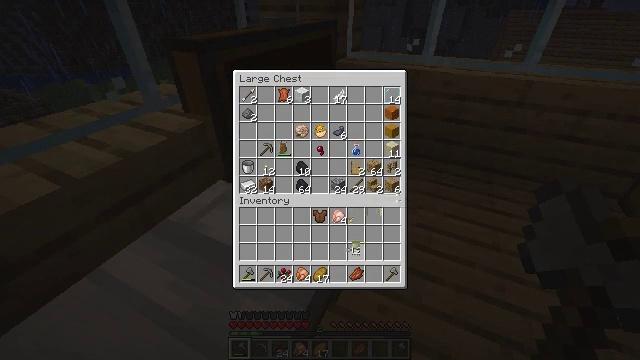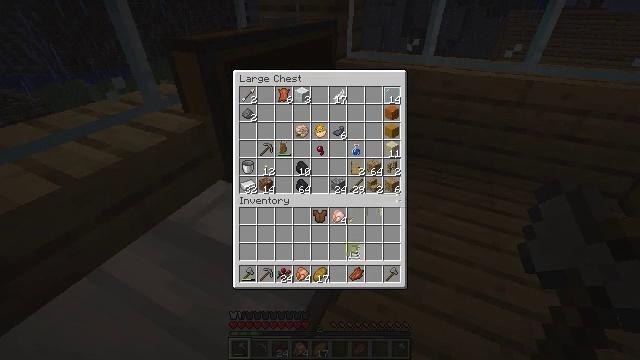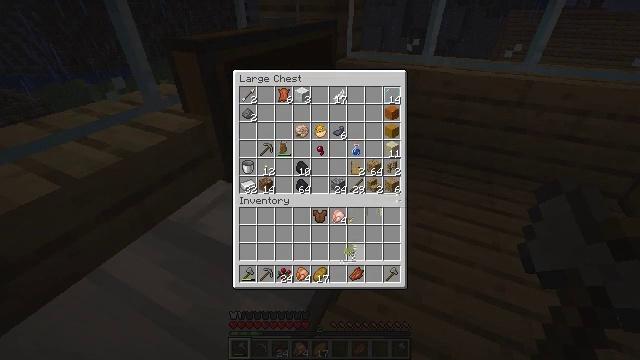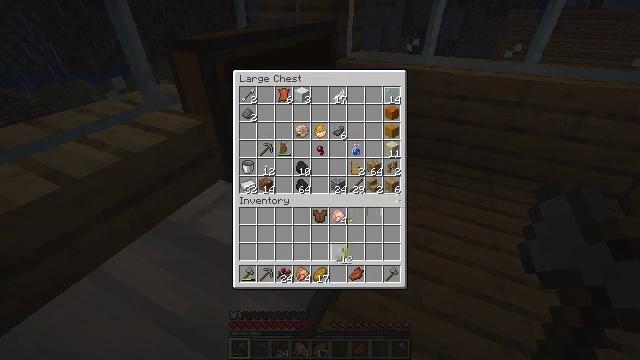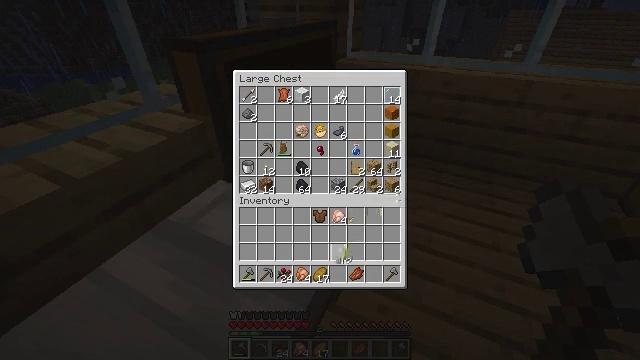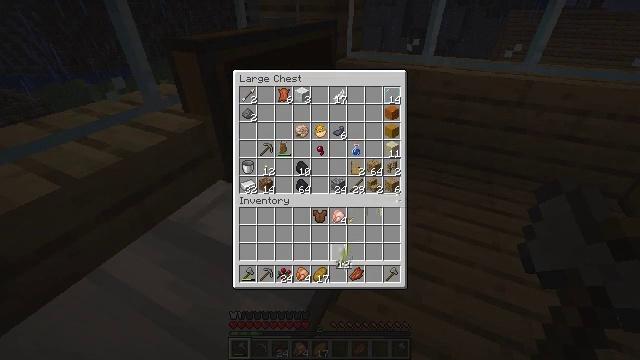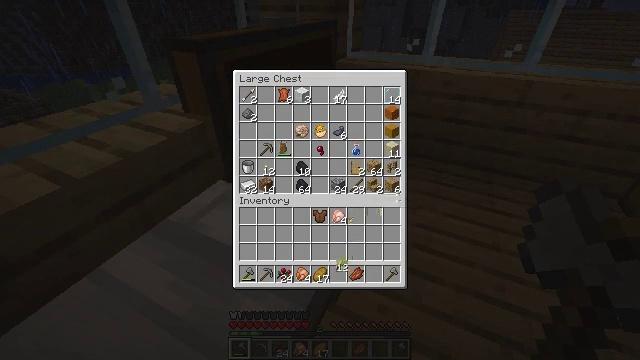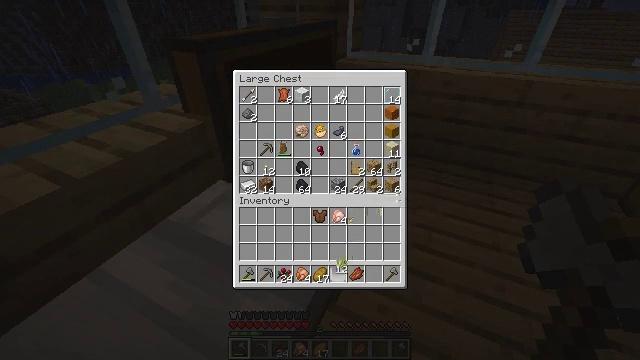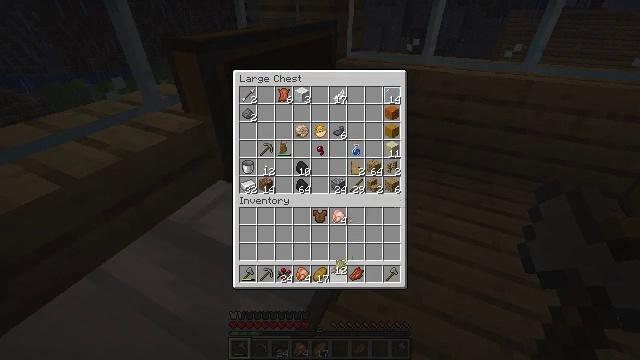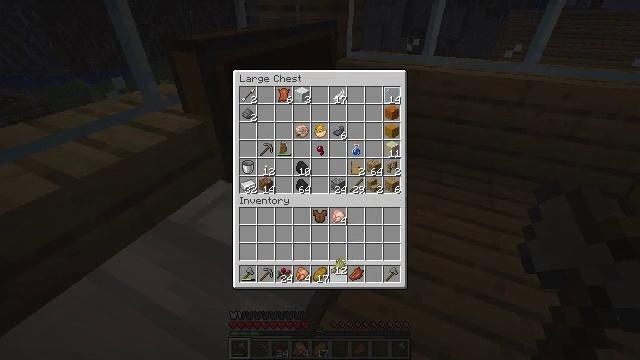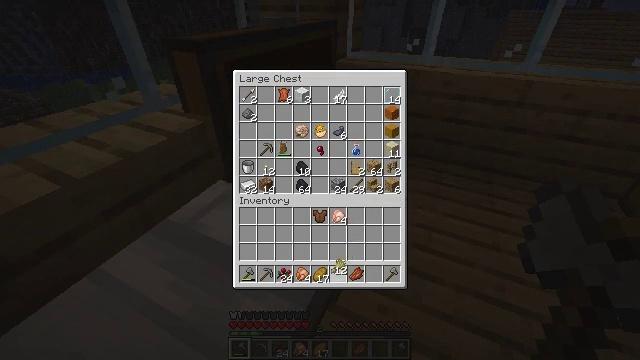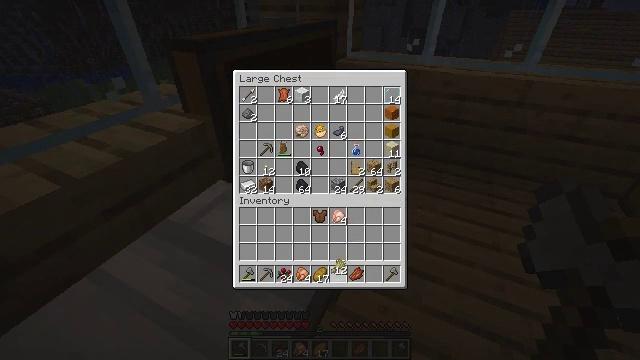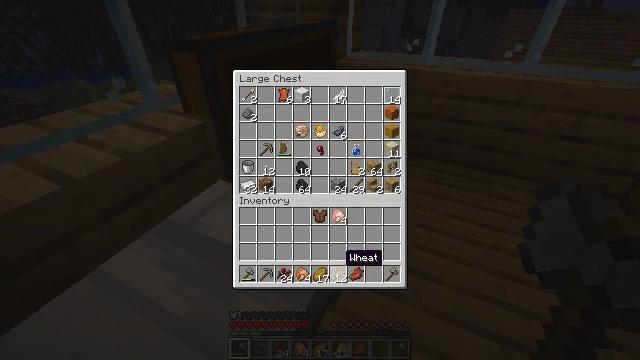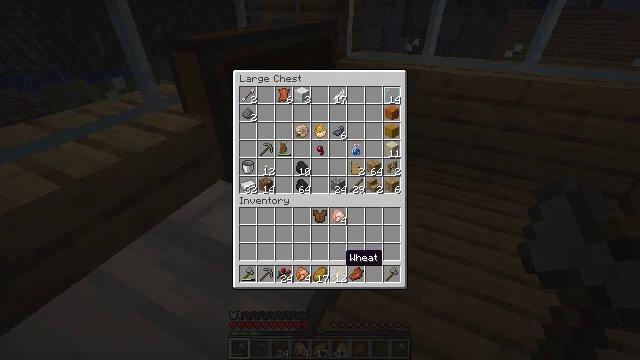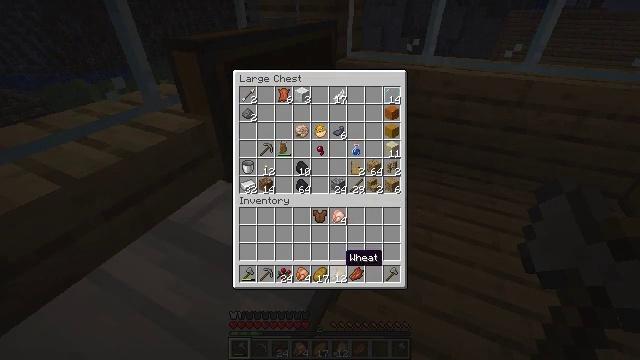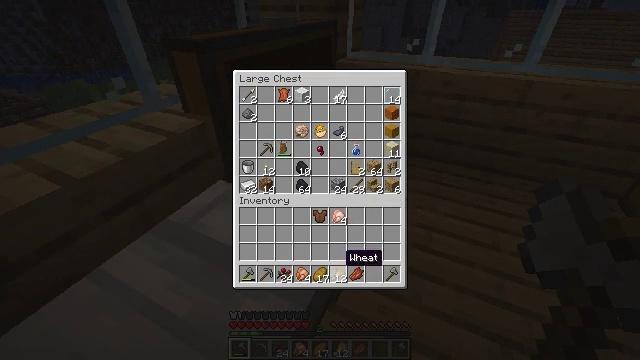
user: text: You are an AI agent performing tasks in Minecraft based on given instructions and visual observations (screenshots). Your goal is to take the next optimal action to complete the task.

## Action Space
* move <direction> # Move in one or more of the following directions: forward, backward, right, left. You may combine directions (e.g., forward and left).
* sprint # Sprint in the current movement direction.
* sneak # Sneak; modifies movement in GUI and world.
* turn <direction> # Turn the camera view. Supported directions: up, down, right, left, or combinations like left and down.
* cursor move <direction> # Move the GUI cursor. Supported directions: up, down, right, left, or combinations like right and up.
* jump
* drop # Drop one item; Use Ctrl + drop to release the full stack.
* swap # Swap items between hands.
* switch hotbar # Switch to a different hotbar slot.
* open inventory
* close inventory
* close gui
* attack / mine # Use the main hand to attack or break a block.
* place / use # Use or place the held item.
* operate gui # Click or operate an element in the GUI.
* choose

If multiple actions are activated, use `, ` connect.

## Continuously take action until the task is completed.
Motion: motion action
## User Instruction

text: Break the attached pumpkin stem.
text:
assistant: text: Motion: no_op
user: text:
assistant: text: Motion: no_op
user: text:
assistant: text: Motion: no_op
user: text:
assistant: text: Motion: no_op
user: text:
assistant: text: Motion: no_op
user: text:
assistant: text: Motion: no_op
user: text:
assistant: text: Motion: no_op
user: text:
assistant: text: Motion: operate gui
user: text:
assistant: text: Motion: operate gui
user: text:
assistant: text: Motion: operate gui
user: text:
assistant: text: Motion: operate gui
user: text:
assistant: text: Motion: no_op
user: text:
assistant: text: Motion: no_op
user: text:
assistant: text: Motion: no_op
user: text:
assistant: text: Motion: no_op
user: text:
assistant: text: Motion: no_op
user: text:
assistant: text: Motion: no_op
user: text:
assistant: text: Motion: cursor move up
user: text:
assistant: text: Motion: cursor move up
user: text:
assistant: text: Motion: no_op
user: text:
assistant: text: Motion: no_op
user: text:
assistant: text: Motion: no_op
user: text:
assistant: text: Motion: no_op
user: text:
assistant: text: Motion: no_op
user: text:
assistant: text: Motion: no_op
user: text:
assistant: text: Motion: no_op
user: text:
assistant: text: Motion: no_op
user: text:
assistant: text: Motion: operate gui
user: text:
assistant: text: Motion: operate gui
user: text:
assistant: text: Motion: operate gui